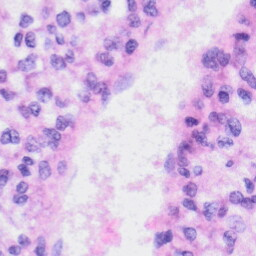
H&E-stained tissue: Liver